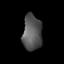
Tissue: lung
Cell type: T cells
Senescence score: 0.2053
Nuclear area (px): 670
Mean DAPI intensity: 86.352